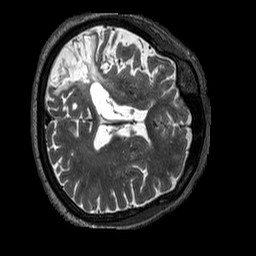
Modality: T2w
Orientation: axial
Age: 68
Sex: female
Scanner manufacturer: siemens
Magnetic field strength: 3 T
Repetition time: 3.2 s
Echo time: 0.567 s